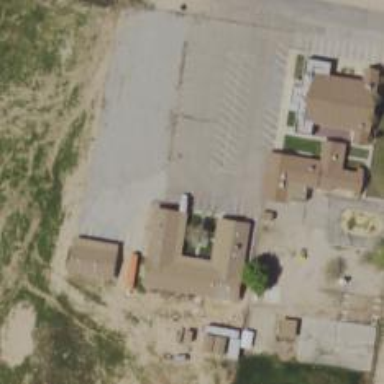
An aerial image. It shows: School.